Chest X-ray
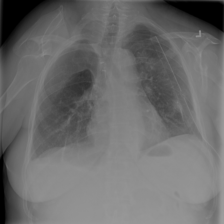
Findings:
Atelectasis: positive
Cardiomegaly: negative
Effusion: negative
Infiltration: negative
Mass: negative
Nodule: negative
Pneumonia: negative
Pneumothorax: positive
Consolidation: negative
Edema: negative
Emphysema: negative
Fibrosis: negative
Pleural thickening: positive
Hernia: negative